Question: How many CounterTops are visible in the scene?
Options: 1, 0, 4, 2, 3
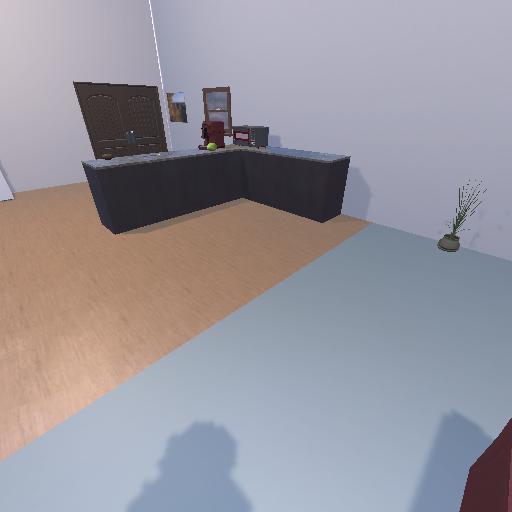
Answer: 1